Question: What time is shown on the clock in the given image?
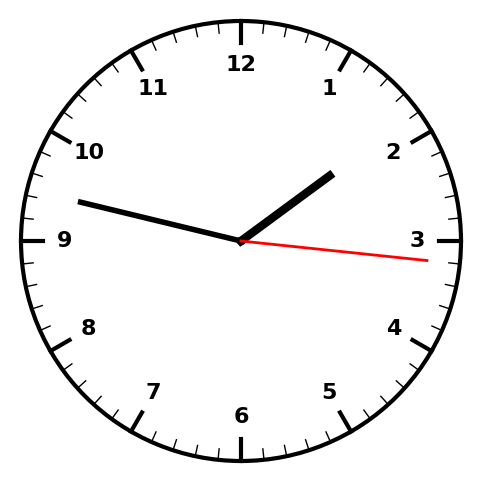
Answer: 01:47:16